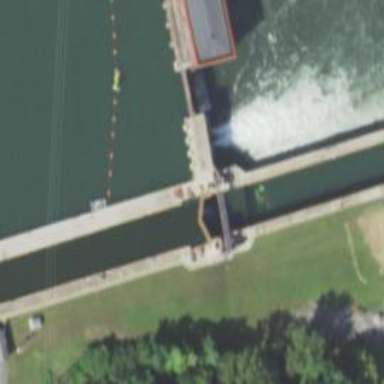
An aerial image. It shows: Lock gate along waterway.